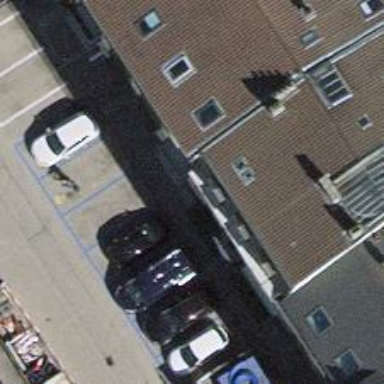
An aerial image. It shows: Restaurant.